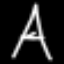
Label: The Eiffel Tower